Question: Find the lowest common multiple of all numbers in the 25-square grid
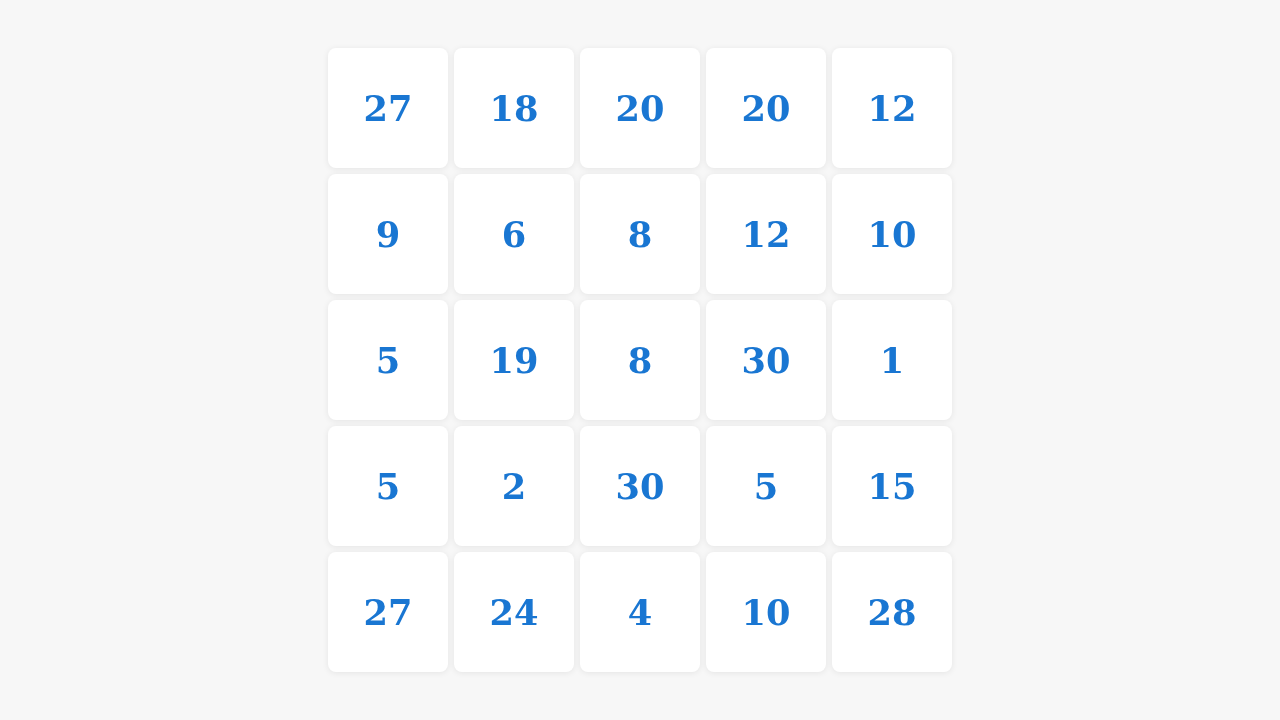
Answer: 143640